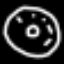
Label: donut